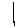
Label: line